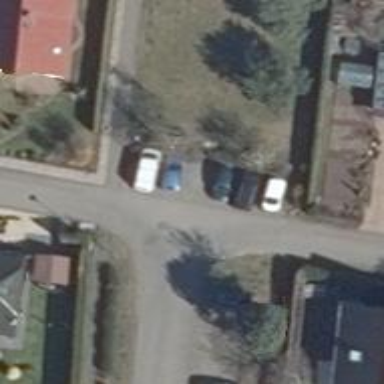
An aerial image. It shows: Residential road.